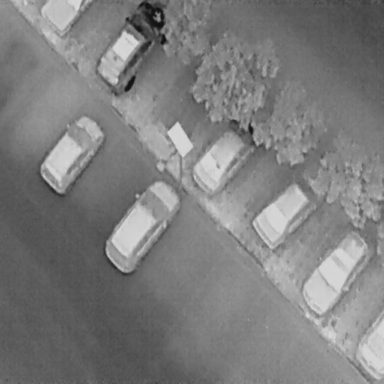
There are eight Cars in the infrared image.